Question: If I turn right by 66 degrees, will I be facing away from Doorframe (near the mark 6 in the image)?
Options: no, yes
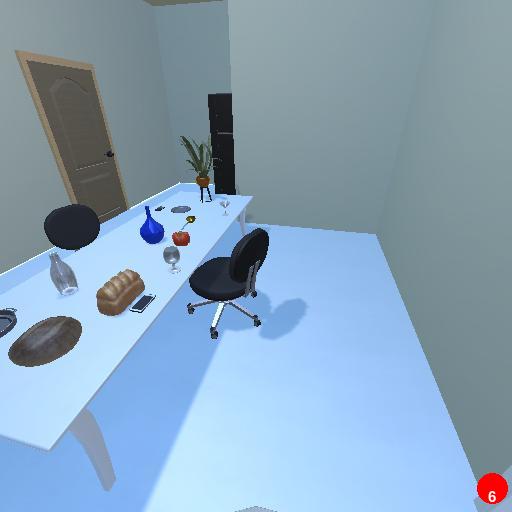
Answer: no